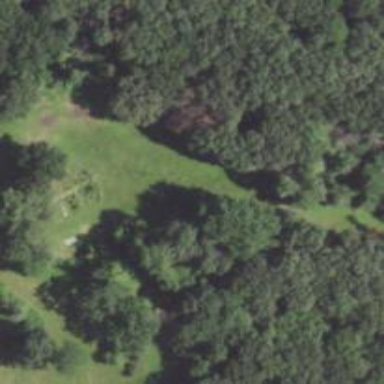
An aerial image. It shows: The beginning point of disc golf course.